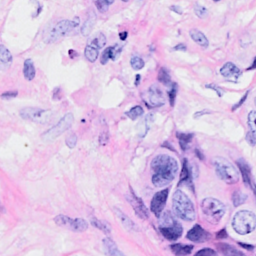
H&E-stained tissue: Breast